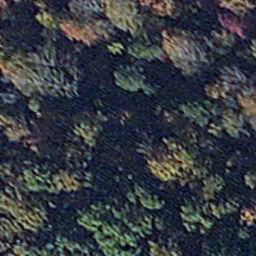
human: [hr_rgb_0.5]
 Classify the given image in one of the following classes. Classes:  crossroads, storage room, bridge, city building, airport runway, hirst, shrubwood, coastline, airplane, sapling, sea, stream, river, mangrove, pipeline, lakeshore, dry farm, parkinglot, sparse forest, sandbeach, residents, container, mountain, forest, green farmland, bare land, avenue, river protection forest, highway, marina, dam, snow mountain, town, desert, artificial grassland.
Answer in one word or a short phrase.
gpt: mangrove